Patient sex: M
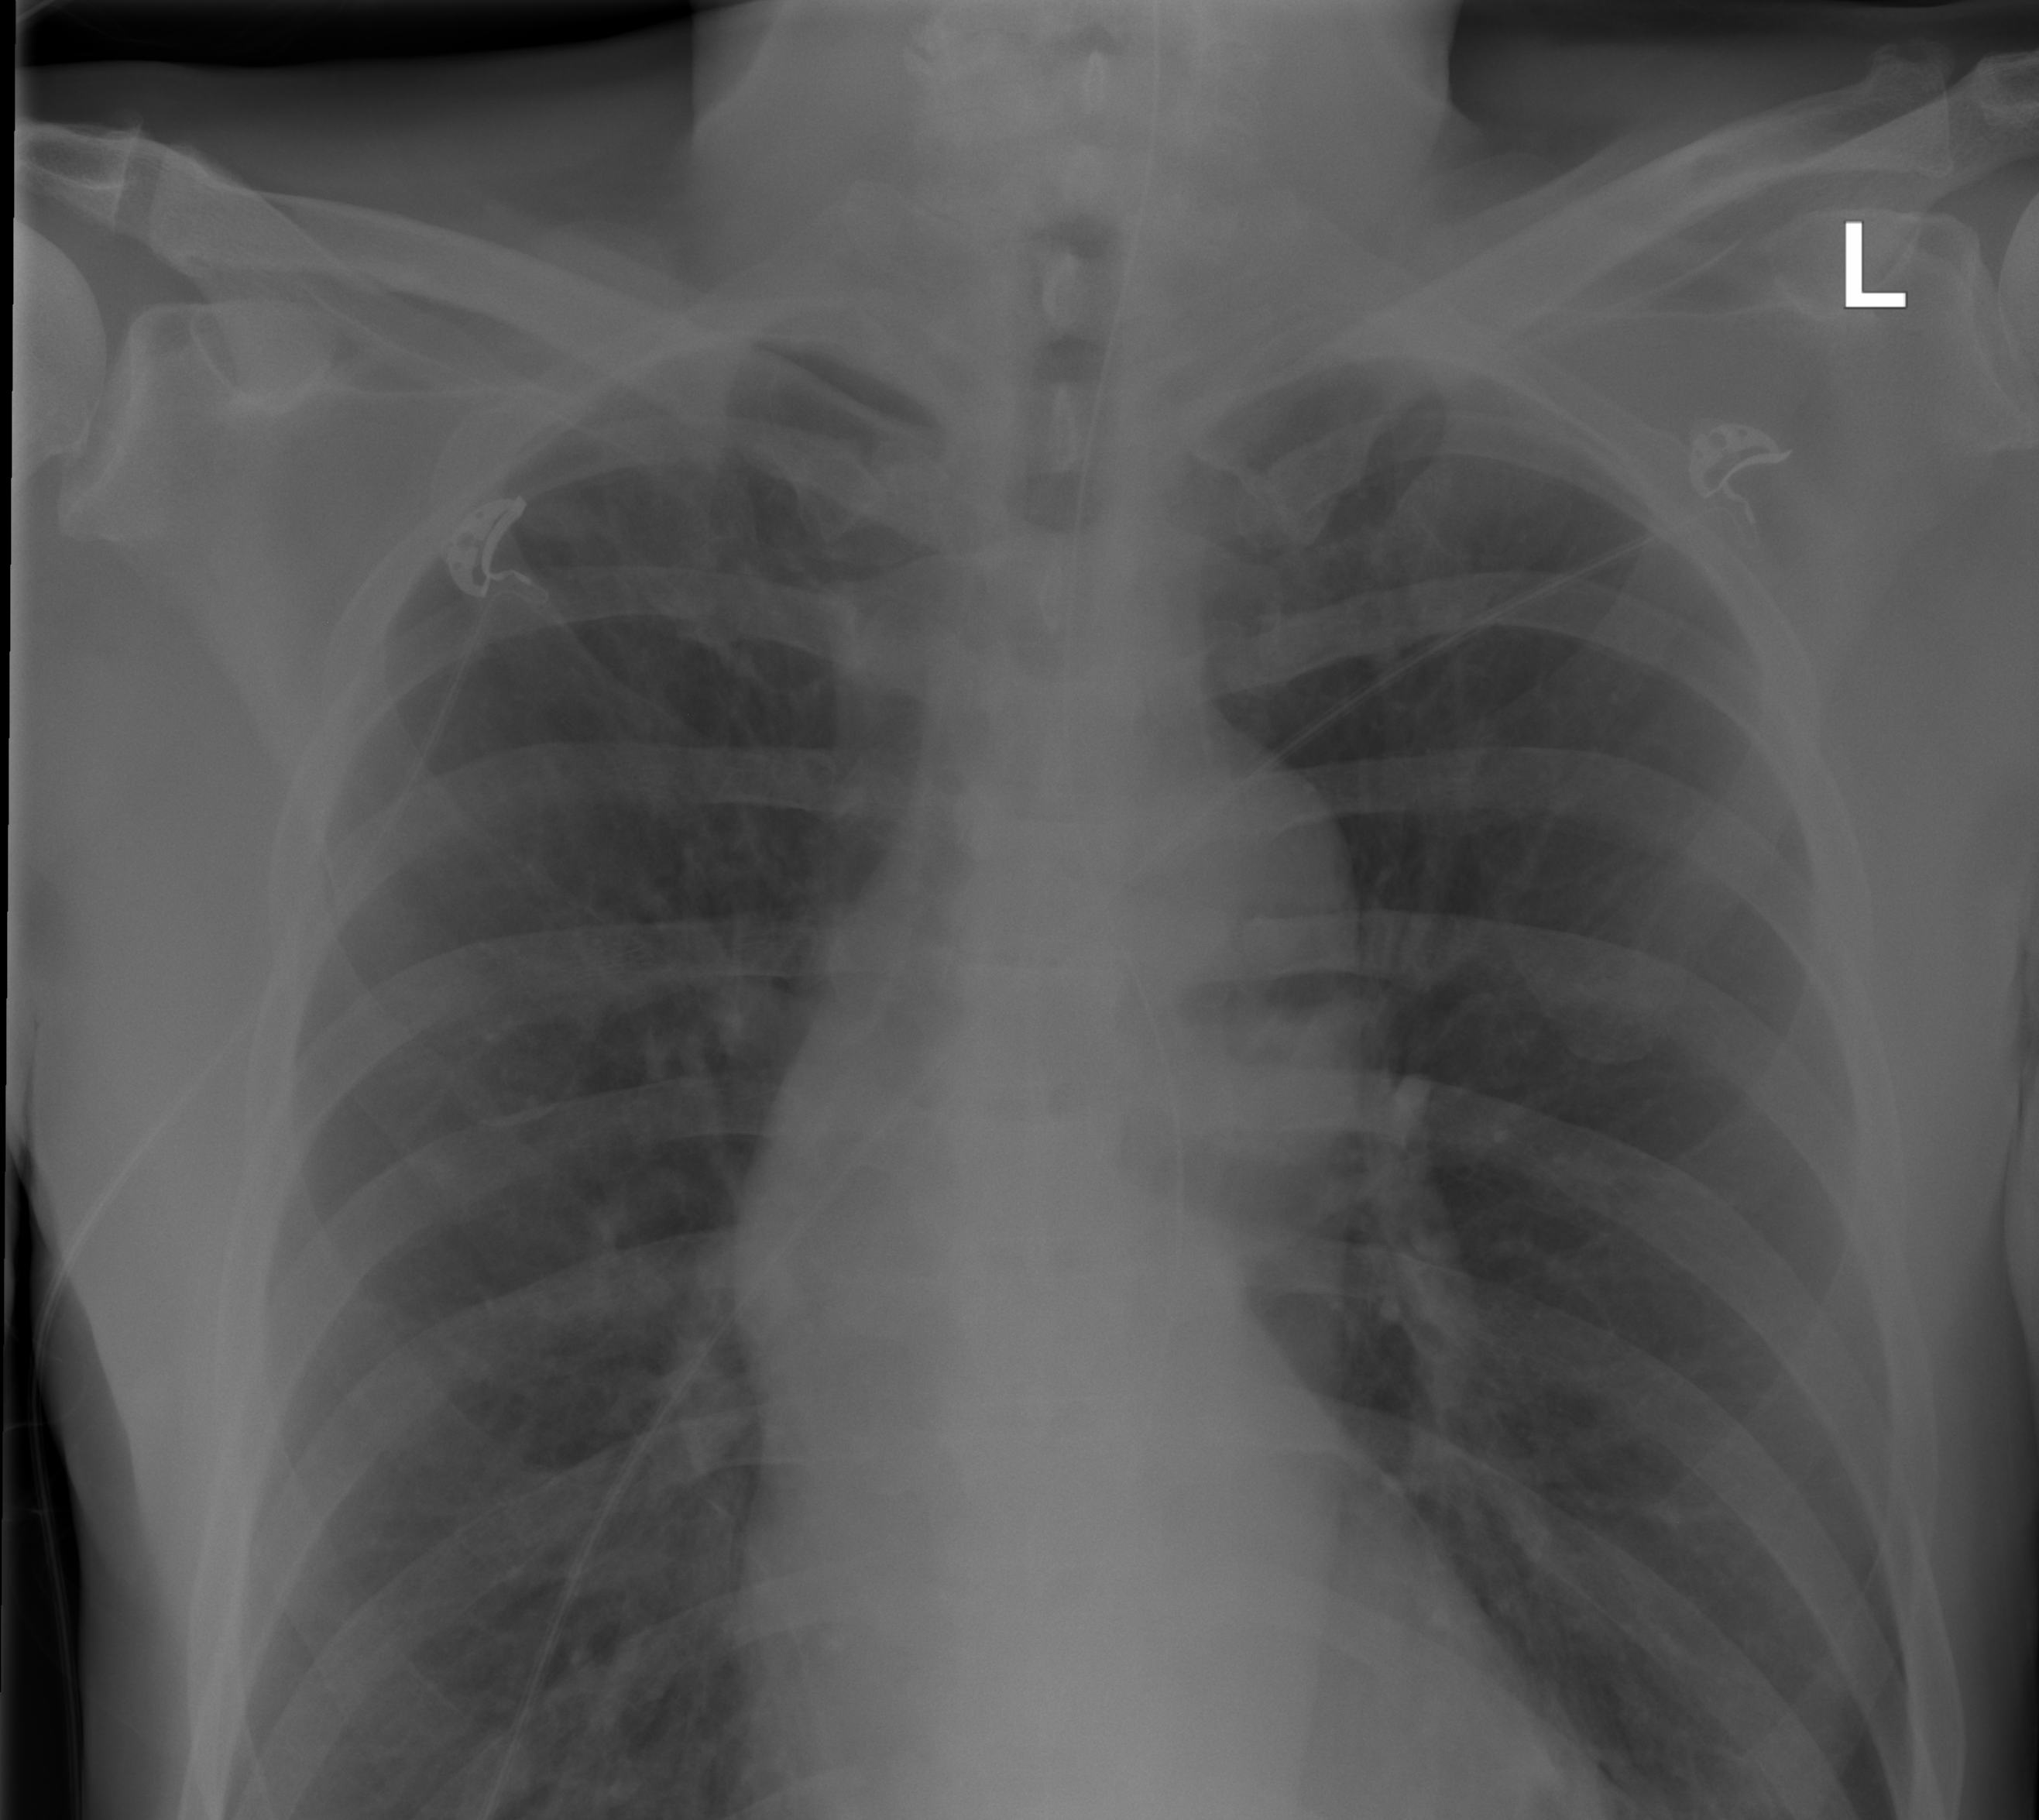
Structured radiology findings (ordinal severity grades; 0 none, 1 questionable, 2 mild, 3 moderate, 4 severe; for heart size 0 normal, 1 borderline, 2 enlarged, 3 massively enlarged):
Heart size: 0
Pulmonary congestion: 0
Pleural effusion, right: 0
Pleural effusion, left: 0
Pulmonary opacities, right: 0
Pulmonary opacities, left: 0
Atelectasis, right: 1
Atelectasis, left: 1